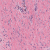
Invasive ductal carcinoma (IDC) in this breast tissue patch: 0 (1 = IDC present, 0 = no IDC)